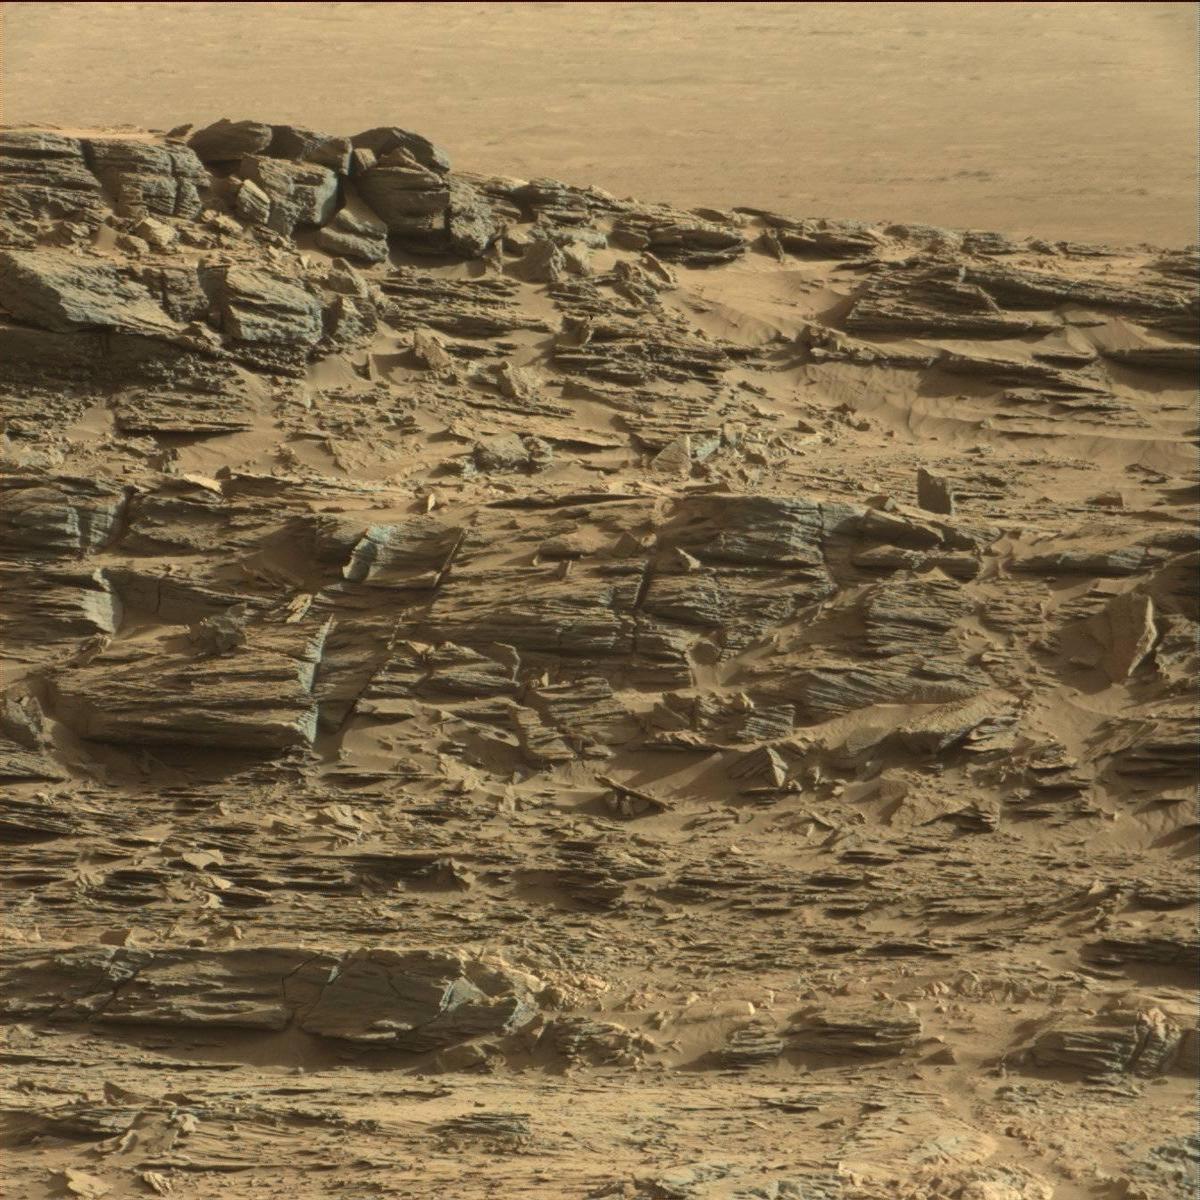
Terrain classes present: Bedrock, Sand / Soil